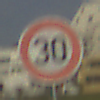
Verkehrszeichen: Geschwindigkeit30
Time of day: MorningAfternoon
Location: Outdoor (Suburban)
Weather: PartlyCloudy
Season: NotSpecified
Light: Natural